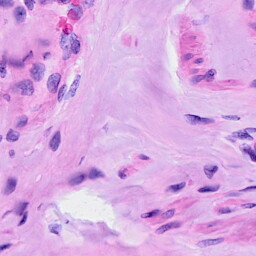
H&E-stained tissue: Ovarian